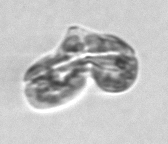
Label: Karenia